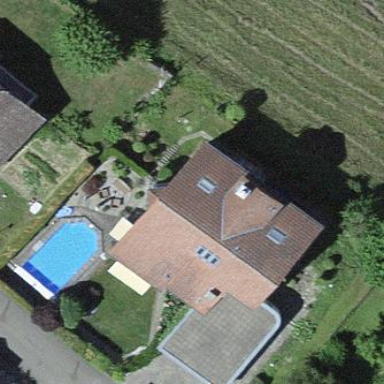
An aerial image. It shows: Simple and straightforward house.